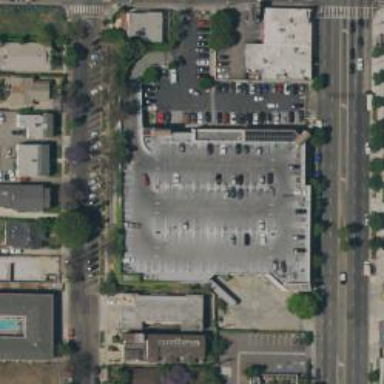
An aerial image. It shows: Retail building.